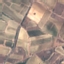
Land use / land cover class: PermanentCrop